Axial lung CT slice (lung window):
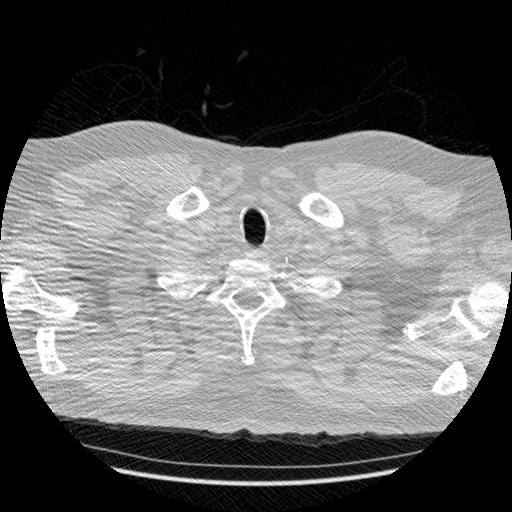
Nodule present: no